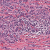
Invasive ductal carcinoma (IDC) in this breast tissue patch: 1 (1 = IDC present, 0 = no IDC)